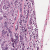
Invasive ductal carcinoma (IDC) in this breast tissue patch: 1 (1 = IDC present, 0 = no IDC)